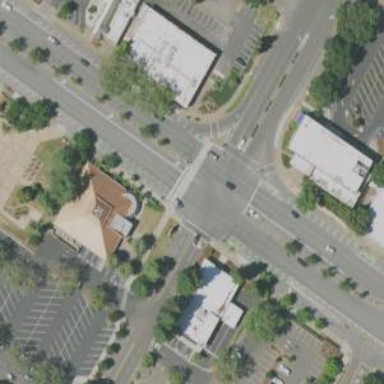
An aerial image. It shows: Crossing road.